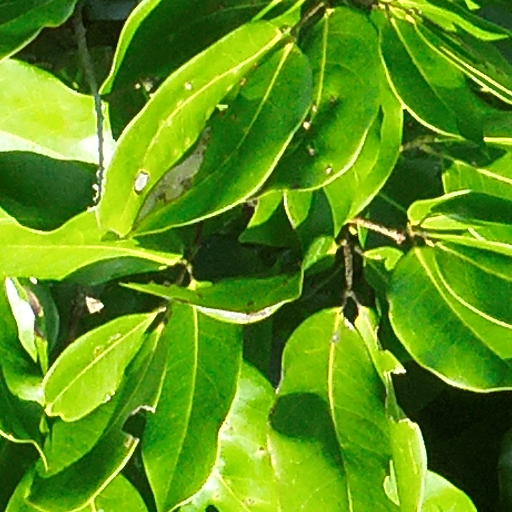
Species: Prioria copaifera
GBIF accepted scientific name: Prioria copaifera
Crown area (m\u00b2): 174.653